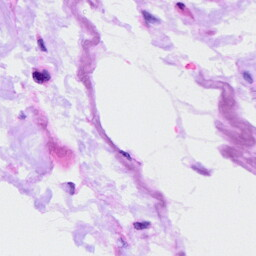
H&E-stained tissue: Ovarian